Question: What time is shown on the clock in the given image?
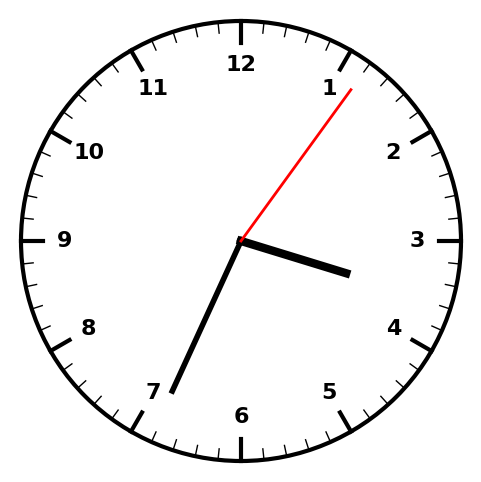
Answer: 03:34:06